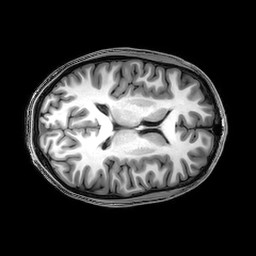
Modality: T1w
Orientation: axial
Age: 21
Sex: male
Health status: healthy
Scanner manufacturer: philips
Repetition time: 0.008313 s
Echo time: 0.00382 s